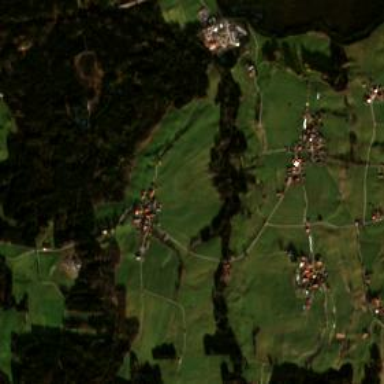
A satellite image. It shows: Village area.